Field crop: maize
Growth stage: 2
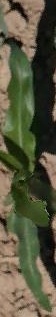
Species: maize